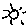
Label: sun